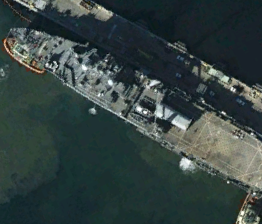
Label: combat